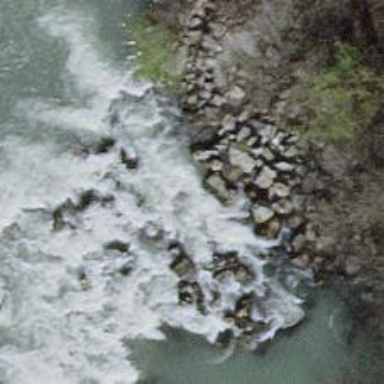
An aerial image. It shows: Weir along the waterway.